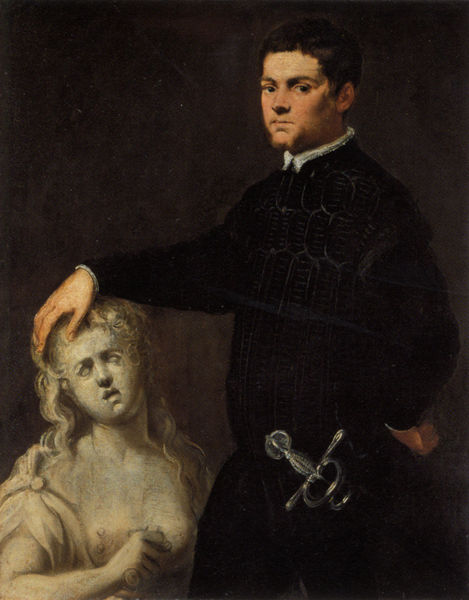
Titel: Bildnis eines Jünglings mit einer Skulptur der Lucretia
Künstler: Jacopo Tintoretto
Standort: München
Institution: Alte Pinakothek
Schlagwörter: dunkel, gemälde, hand, kopf, mann, nackt, weiß, braun, brust, busen, frau, grau, haar, hintergrund, kleid, marmor, mund, nase, ohr, profil, schwarz, stirn, blick, gürtel, hochformat, ornament, anzug, bart, blond, hemd, jung, arm, augen, falten, gesicht, kleidung, kragen, samt, silber, stein, tod, trauer, ärmel, bildnis, hände, portrait, porträt, kalt, figur, gewand, haare, mantel, pose, brosche, locken, renaissance, skulptur, statue, brüste, düster, haltung, lila, ernst, brauen, büste, plastik, scheide, griff, spange, scharz, schwert, säbel, degen, herrscher, knauf, junger mann, halbprofil, leid, leiden, schmerz, toga, dolch, bleich, hell-dunkel-kontrast, schwertgriff, weißer kragen, demut, besitz, schwerz, statur, bärtiger, bartlos, fibel, nippel, fiebel, bittend, wehmut, dominanz, noppel, schwarzer mantel, docl, scwert, unterwürfig, frau nackt, entblösste brüste, schweert, dehmut, herschwer, unterdrückt, dominiert, portrail, weiblicher torso